Interaction volume radius: 5 \u00c5
Interaction volume height: 20 \u00c5
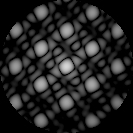
Disorder parameter: 0.07412